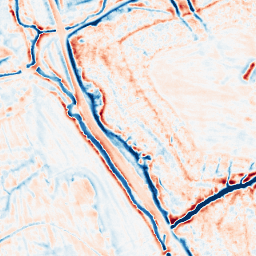
Category: edge_preserving
Decomposition family: bilateral
Decomposition parameters: d: 15
sigma_color: 100
sigma_space: 75
Upsampling method: bilinear
Upsampling parameters: scale: 8
Upsampling scale: 8